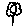
Label: flower